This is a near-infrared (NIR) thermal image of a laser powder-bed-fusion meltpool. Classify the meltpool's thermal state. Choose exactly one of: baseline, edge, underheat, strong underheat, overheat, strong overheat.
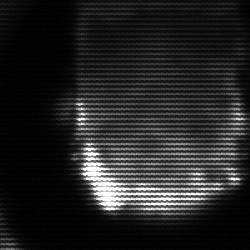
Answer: baseline